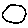
Label: circle